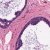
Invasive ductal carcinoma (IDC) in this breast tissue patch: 0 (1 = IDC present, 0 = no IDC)